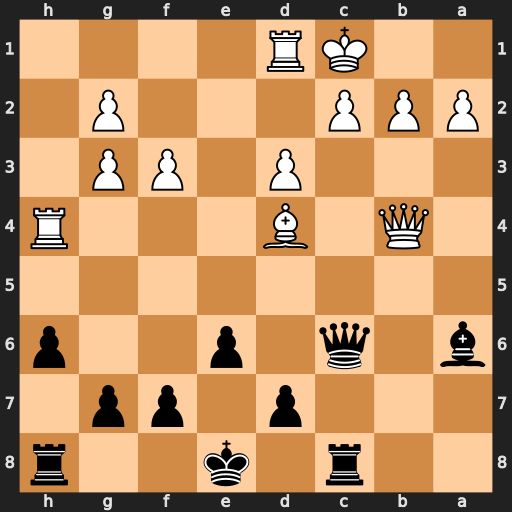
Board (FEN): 2r1k2r/3p1pp1/b1q1p2p/8/1Q1B3R/3P1PP1/PPP3P1/2KR4
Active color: b
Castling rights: k
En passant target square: -
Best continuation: Qxc2#